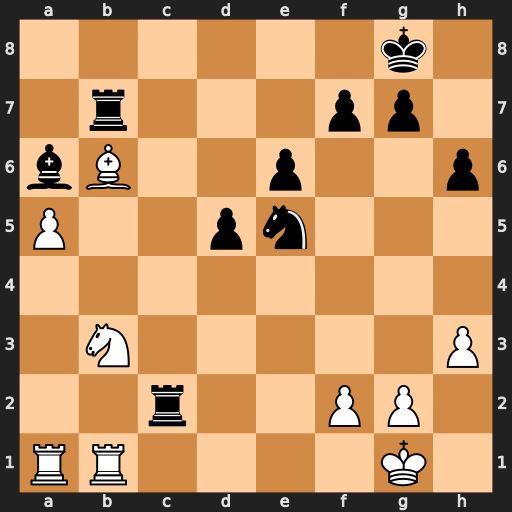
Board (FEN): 6k1/1r3pp1/bB2p2p/P2pn3/8/1N5P/2r2PP1/RR4K1
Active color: w
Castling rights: -
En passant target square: -
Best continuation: Nc5 Rxc5 Bxc5 Rxb1+ Rxb1